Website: lowes
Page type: review-order
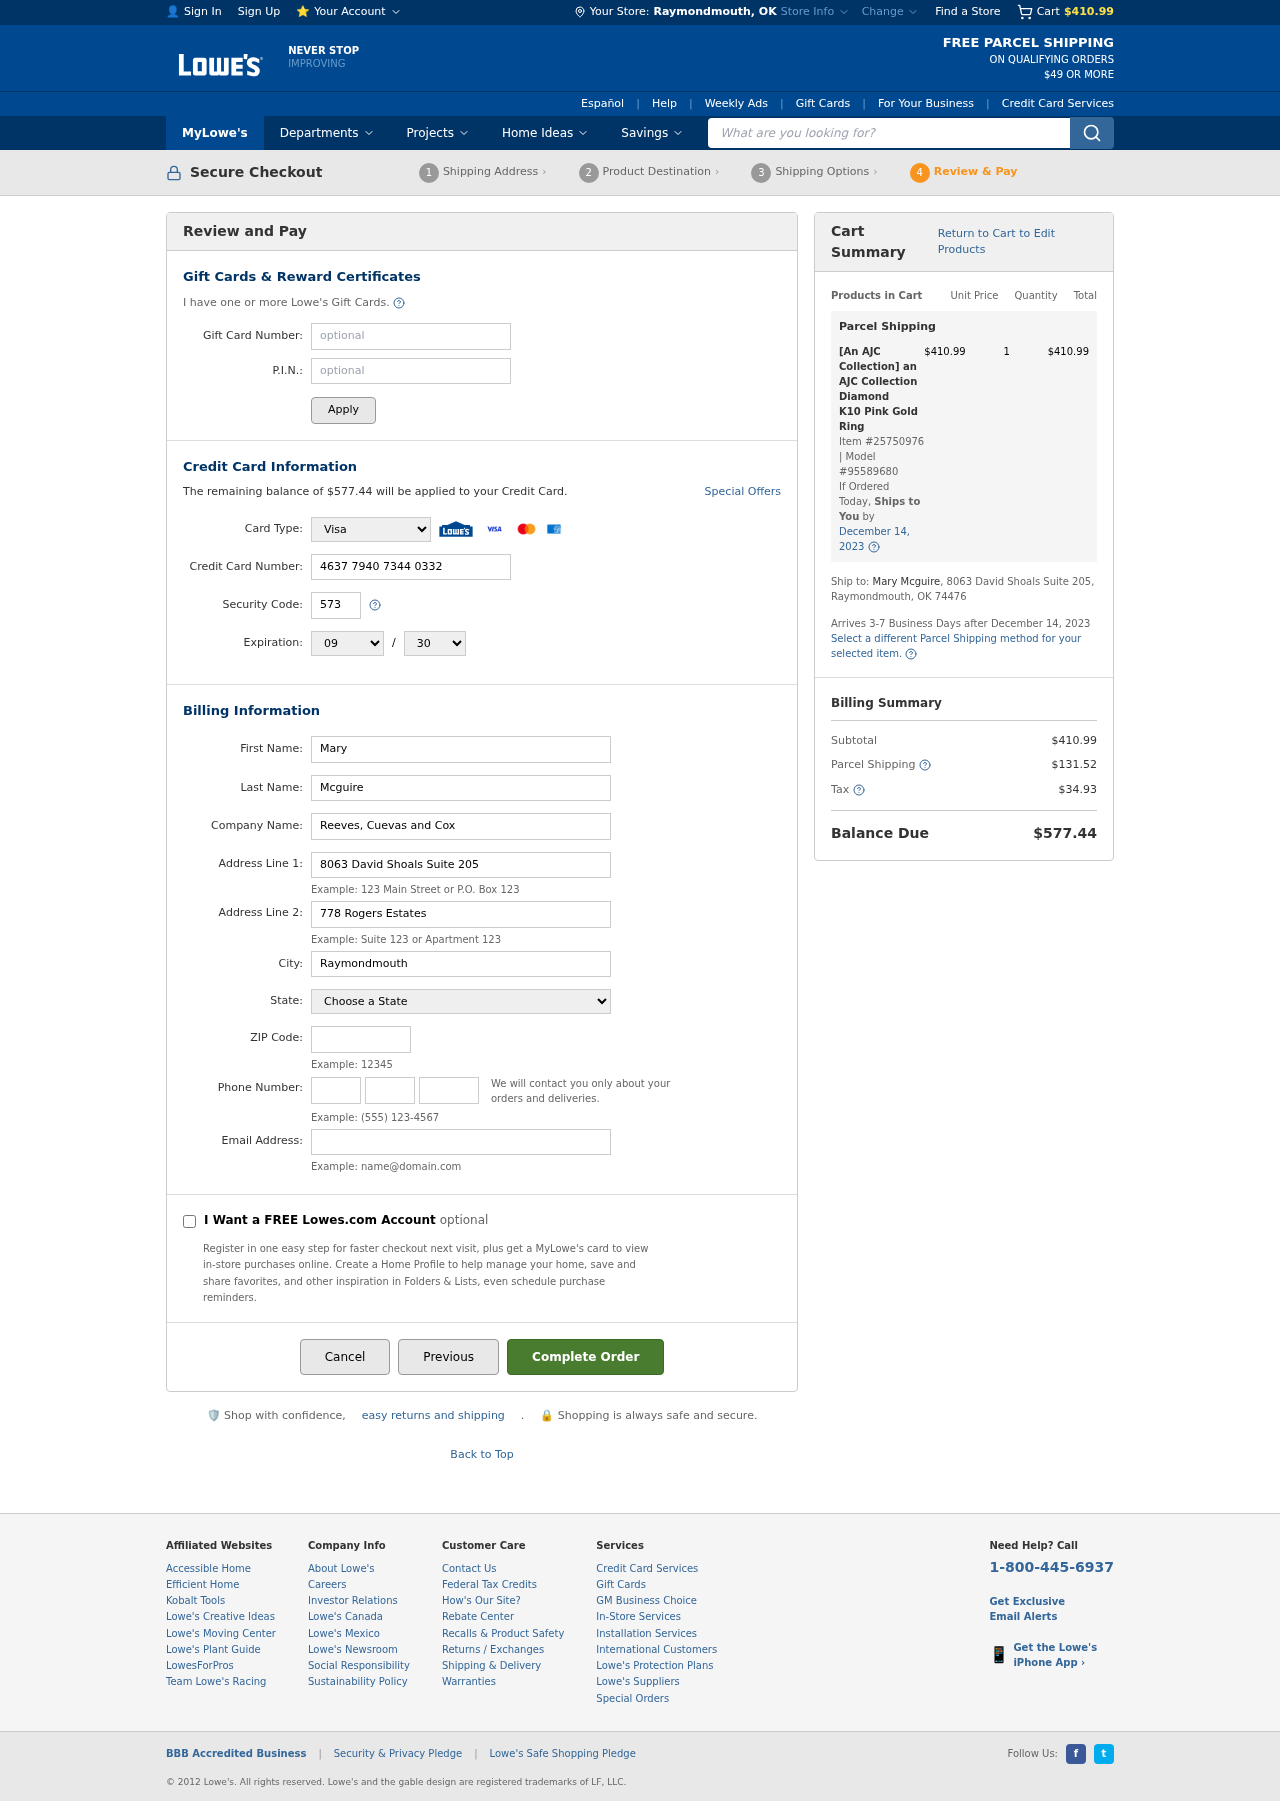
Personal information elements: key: PII_CARD_CVV
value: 573
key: PII_CARD_EXPIRY_MONTH
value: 09
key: PII_CARD_EXPIRY_YEAR
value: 30
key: PII_CARD_NUMBER
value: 4637 7940 7344 0332
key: PII_CARD_TYPE
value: Visa
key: PII_CITY
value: Raymondmouth
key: PII_CITY_STATE
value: Raymondmouth, OK
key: PII_COMPANY
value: Reeves, Cuevas and Cox
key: PII_EMAIL
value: mmcguire@hotmail.com
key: PII_FIRSTNAME
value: Mary
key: PII_LASTNAME
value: Mcguire
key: PII_PHONE_AREA
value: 977
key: PII_PHONE_PREFIX
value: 924
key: PII_PHONE_SUFFIX
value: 1146
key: PII_POSTCODE
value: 74476
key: PII_STATE
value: Oklahoma
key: PII_STREET
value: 8063 David Shoals Suite 205
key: PII_STREET2
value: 8063 David Shoals Suite 205
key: PII_STREET2
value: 778 Rogers Estates
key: PII_FULLNAME2
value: Mary Mcguire
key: PII_CITY_STATE_ZIP2
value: Raymondmouth, OK 74476
Product elements: key: PRODUCT1_NAME
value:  [An AJC Collection] an AJC Collection Diamond K10 Pink Gold Ring
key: PRODUCT1_PRICE
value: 410.99
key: PRODUCT1_QUANTITY
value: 1
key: PRODUCT1_ITEM_NUMBER
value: Item #25750976
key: PRODUCT1_MODEL_NUMBER
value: Model #95589680
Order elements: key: ORDER_SUBTOTAL
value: $410.99
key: ORDER_BALANCE_DUE
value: $577.44
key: ORDER_SHIPPING_DATE
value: December 14, 2023
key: ORDER_ITEM_TOTAL
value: $410.99
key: ORDER_SHIPPING_DATE2
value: December 14, 2023
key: ORDER_SHIPPING_COST
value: $131.52
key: ORDER_TAX
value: $34.93
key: ORDER_TOTAL
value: $577.44
Search elements: key: HEADER_SEARCH
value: What are you looking for?